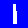
Digit: 1